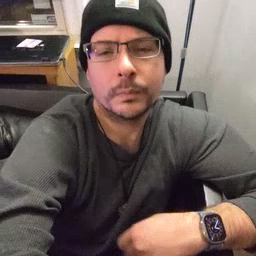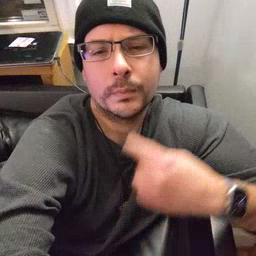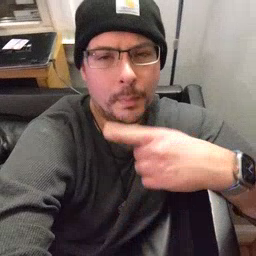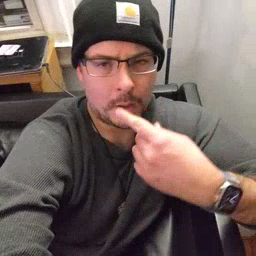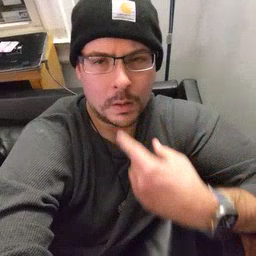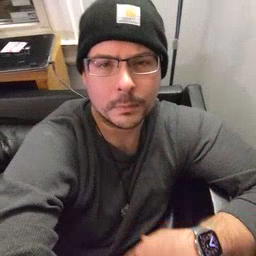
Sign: mouth